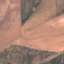
Label: AnnualCrop